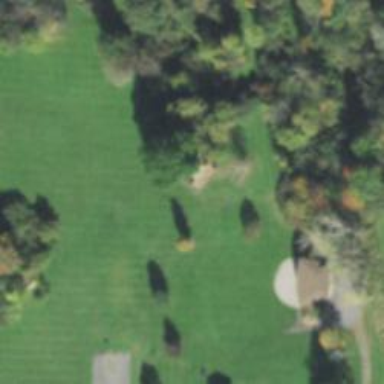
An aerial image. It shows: Disc golf hole.